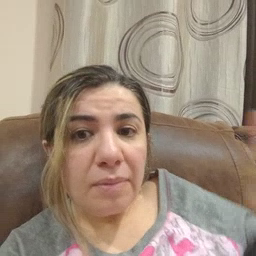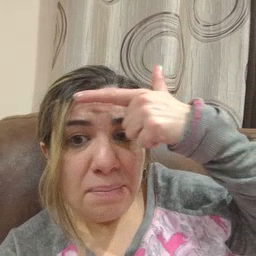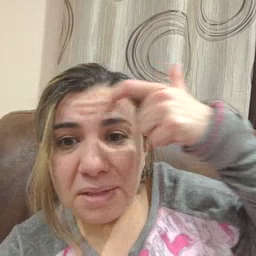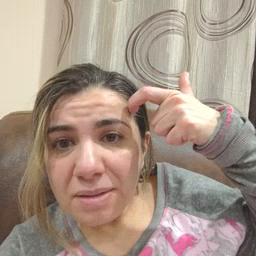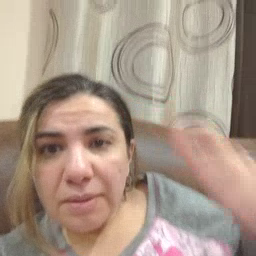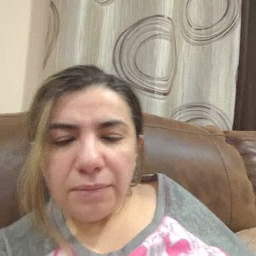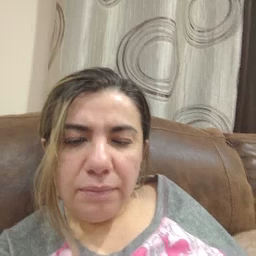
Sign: because